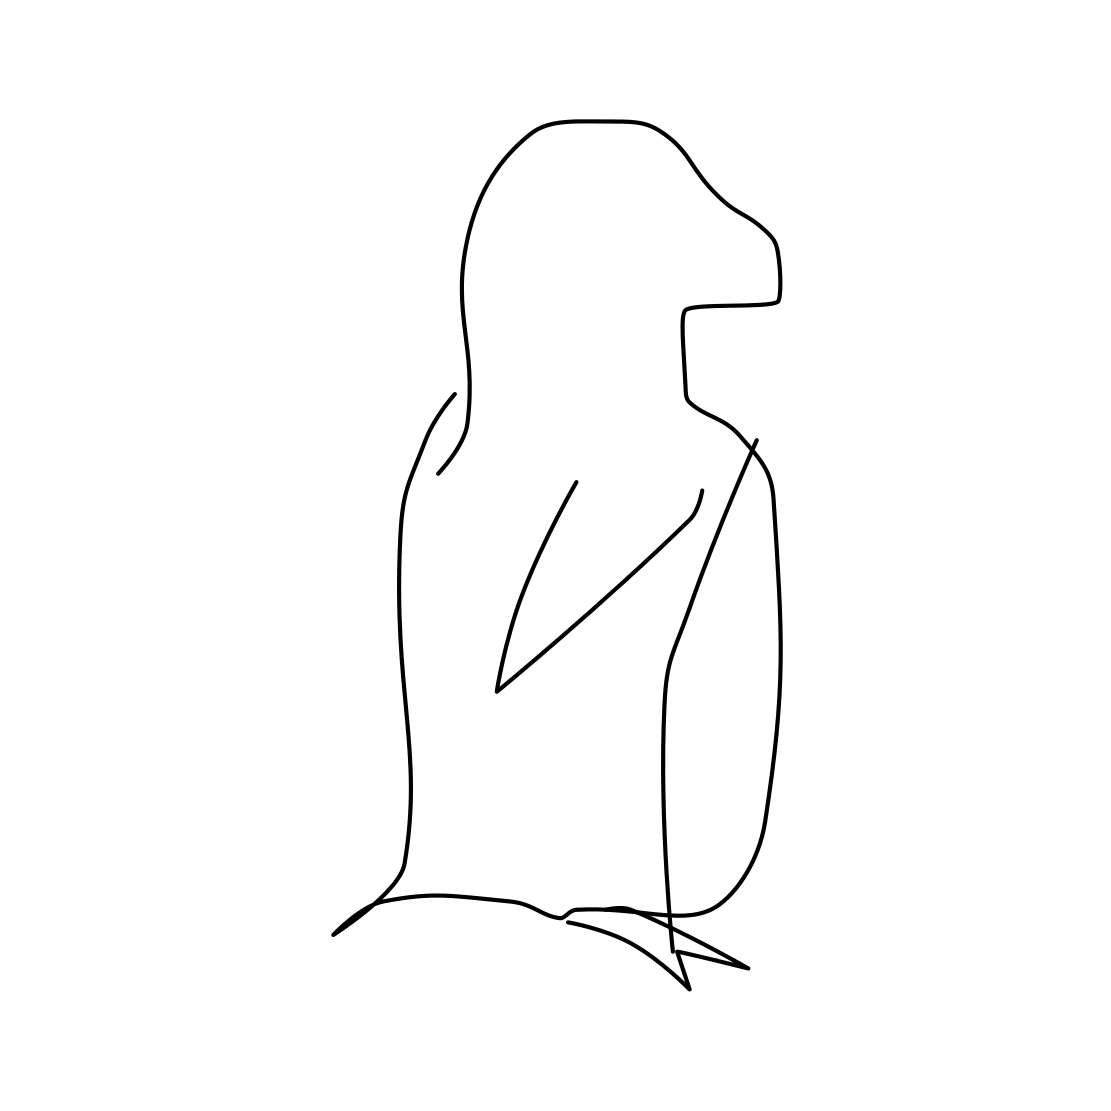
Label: penguin